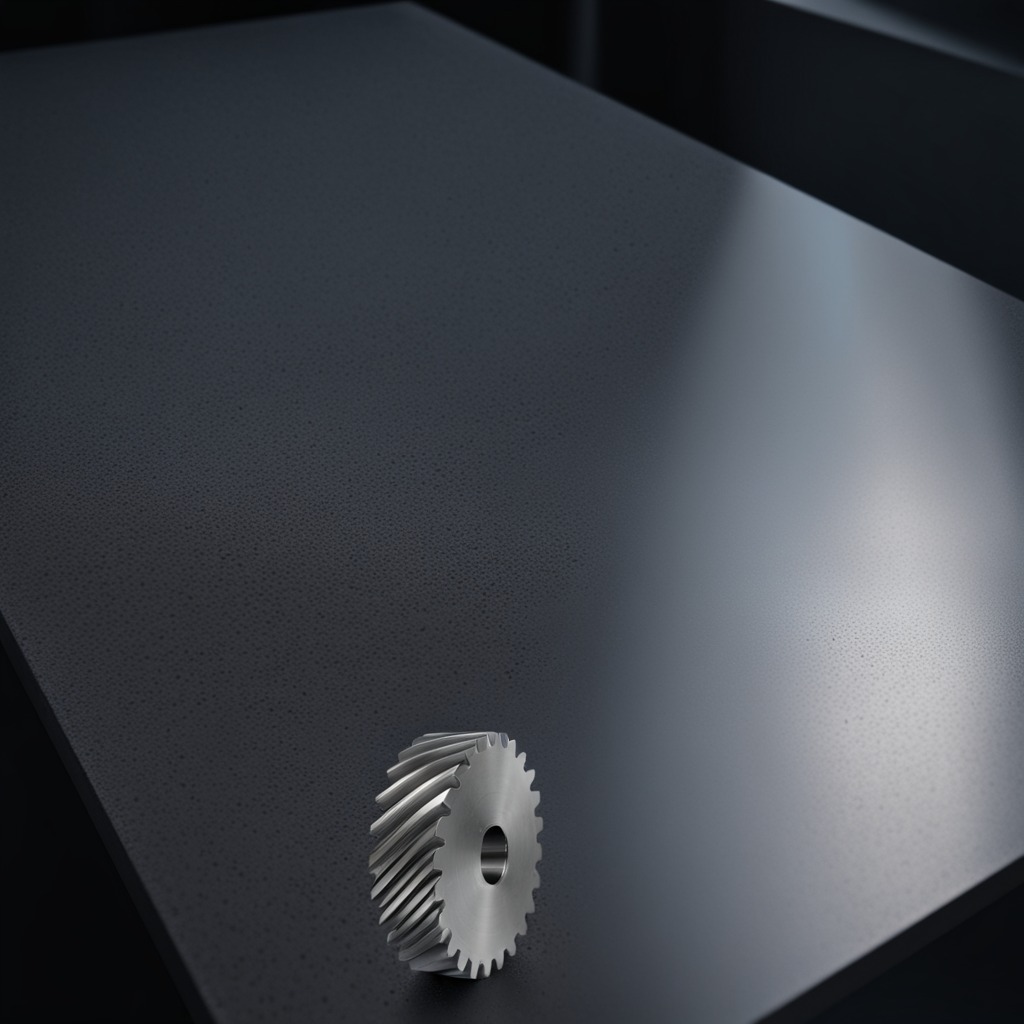
A steel gear with teeth lies on the granite table.